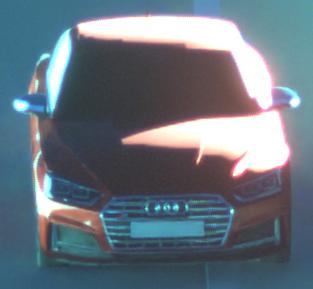
Make: Audi
Model: S5 Sportback
Detailed model: 8T Facelift
Model produced from: 2011
Model produced until: 2016
Doors: 5
Color: red
Road condition: dry road
Daytime: sunrise or sunset
Contrast: high contrast